Interaction volume radius: 5 \u00c5
Interaction volume height: 20 \u00c5
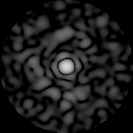
Disorder parameter: 0.7597